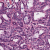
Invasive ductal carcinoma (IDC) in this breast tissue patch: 0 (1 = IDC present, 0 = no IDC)